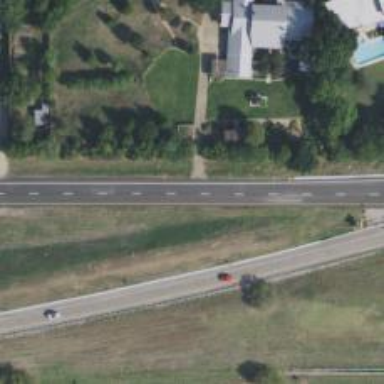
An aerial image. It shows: Secondary road with frontage road.